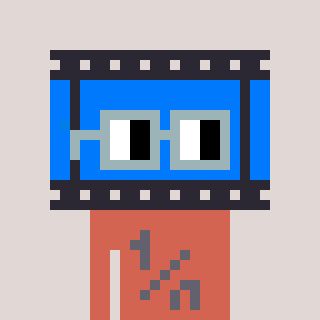
a pixel art character with square dark gray glasses, a film strip-shaped head and a peachy-colored body on a warm background